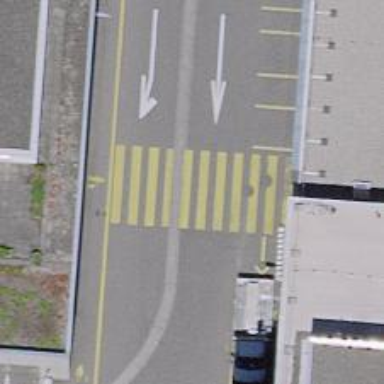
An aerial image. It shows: Zebra crossing on the road.